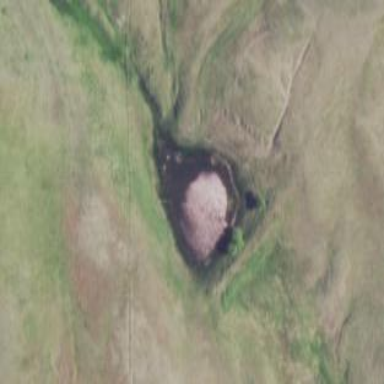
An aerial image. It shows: Reservoir.